Question: I am new at C#. I hope someone can help me.
I am programing a small Windows Forms Application.
Two textBoxes and one result label.
For hours I am trying to get from the Strings in the textBoxes a Float Value.
Later some one will write for example 1.25 in TextBox1 and divide it with a value in the second TextBox.
I tryed lot of code. If a code is working (not red underlined) than I get this
> Error Message: "Error kind of System.Format.Exception in mscorlib.dll".
"The entered String has wrong format".
How can I fix this?! Or what am I m doing wrong?! Please help. I am a Noob.
'''
using System;
using System.Collections;
using System.Collections.Generic;
using System.ComponentModel;
using System.Data;
using System.Drawing;
using System.Globalization;
using System.Linq;
using System.Text;
using System.Threading.Tasks;
using System.Windows.Forms;
namespace WindowsFormsApplication1
{
public partial class Form1 : Form
{
public Form1()
{
InitializeComponent();
string a = textBox1.Text;
string b = textBox2.Text;
float num = float.Parse(textBox1.Text);
}
private void Form1_Load(object sender, EventArgs e)
{
}
private void button1_Click(object sender, EventArgs e)
{
}
}
}
'''
'

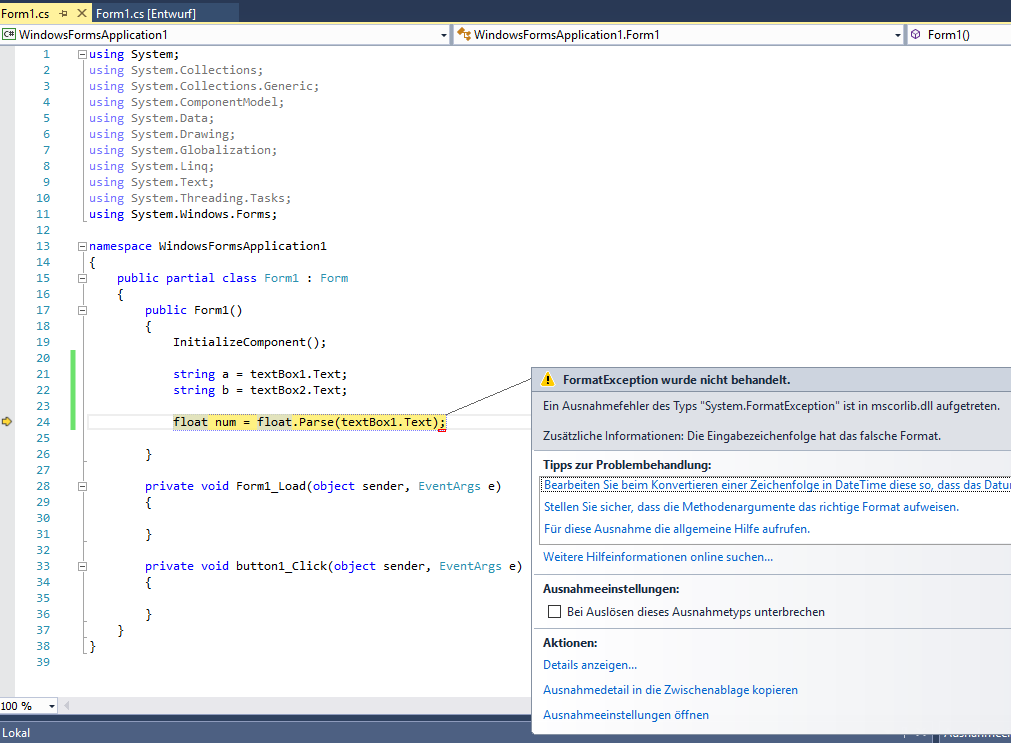
Answer: If you use the Parse function & an invalid number is entered - then you will get an error message (in the form of an unhandled exception) of the type you described.
You can either implement exception handling :
'''
float num;
try
{
num = float.Parse(textBox1.Text);
}
catch (FormatException)
{
// report format error here
}
'''
you can also catch the out of range & null argument exceptions : <URL>
Or use the TryParse method :
'''
float num;
bool NumberOK = float.TryParse(textBox1.Text, out num);
if (!NumberOK)
{
// report error here
}
'''
<URL>